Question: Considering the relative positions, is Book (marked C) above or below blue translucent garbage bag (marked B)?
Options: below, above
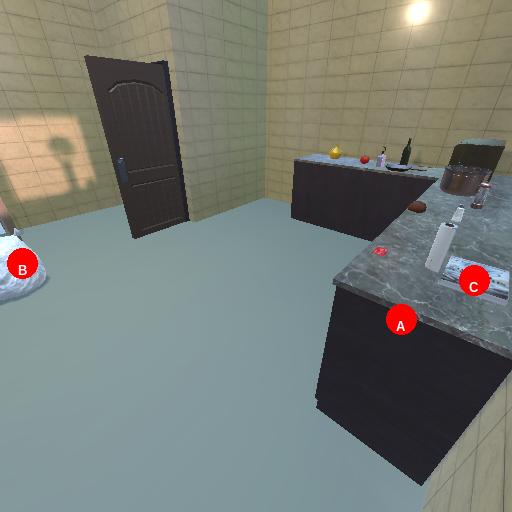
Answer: below